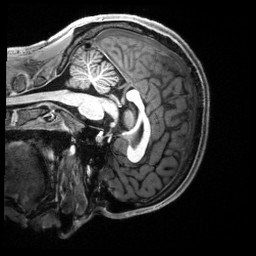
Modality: T1w
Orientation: sagittal
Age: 20
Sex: male
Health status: healthy
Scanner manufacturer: siemens
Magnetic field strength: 3 T
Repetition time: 2.5 s
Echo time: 0.00222 s